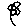
Label: flower